Aerial crown-view tile of a tropical tree (Barro Colorado Island, Panama), acquired 20241112:
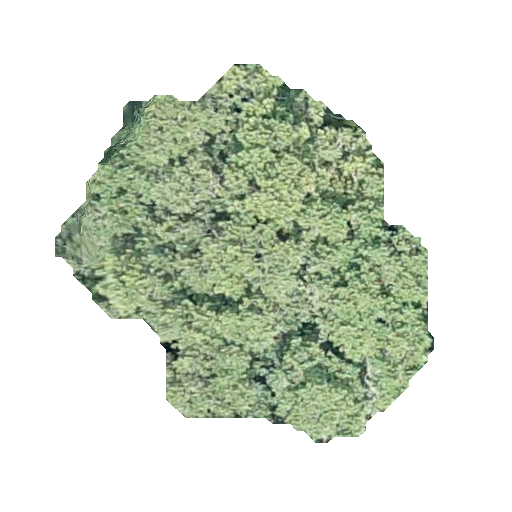
Species: Calophyllum longifolium
GBIF accepted scientific name: Calophyllum longifolium
Crown area: 145.908 m²